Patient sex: F
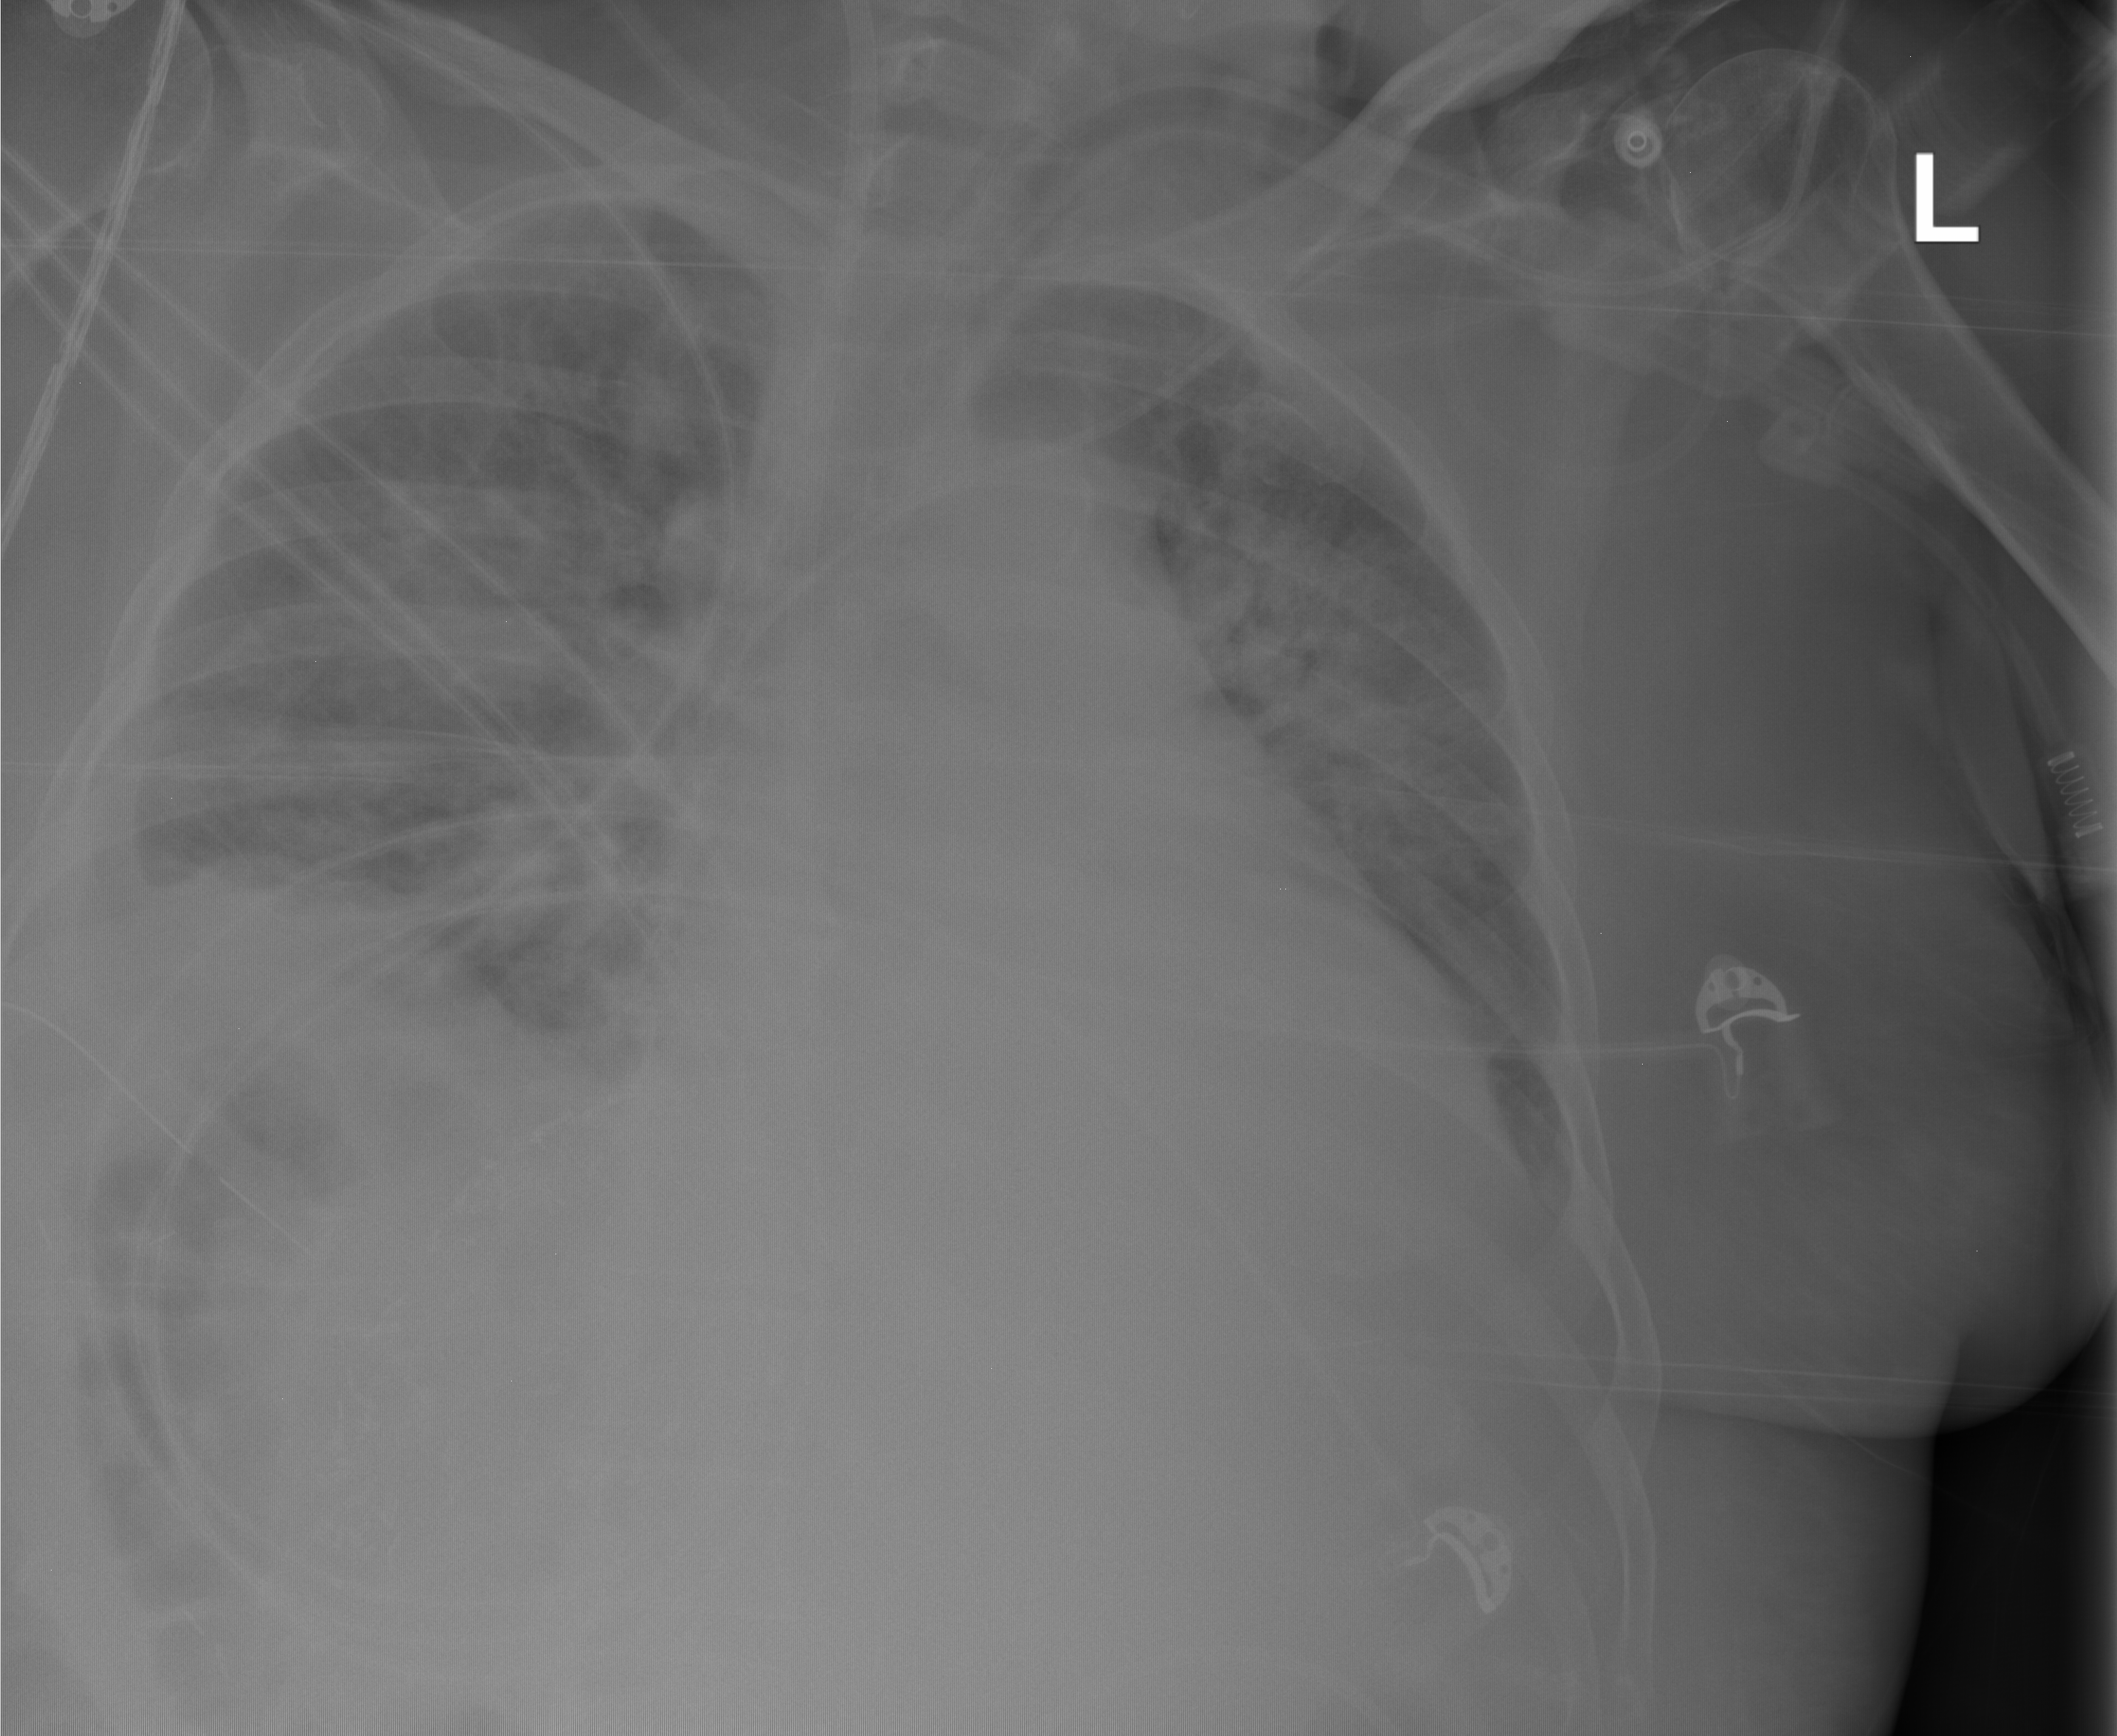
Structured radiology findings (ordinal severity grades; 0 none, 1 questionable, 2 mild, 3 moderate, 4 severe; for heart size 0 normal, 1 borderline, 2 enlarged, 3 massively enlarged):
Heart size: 2
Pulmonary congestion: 2
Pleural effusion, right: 2
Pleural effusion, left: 0
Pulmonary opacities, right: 3
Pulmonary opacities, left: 3
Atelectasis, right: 2
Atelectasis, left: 2